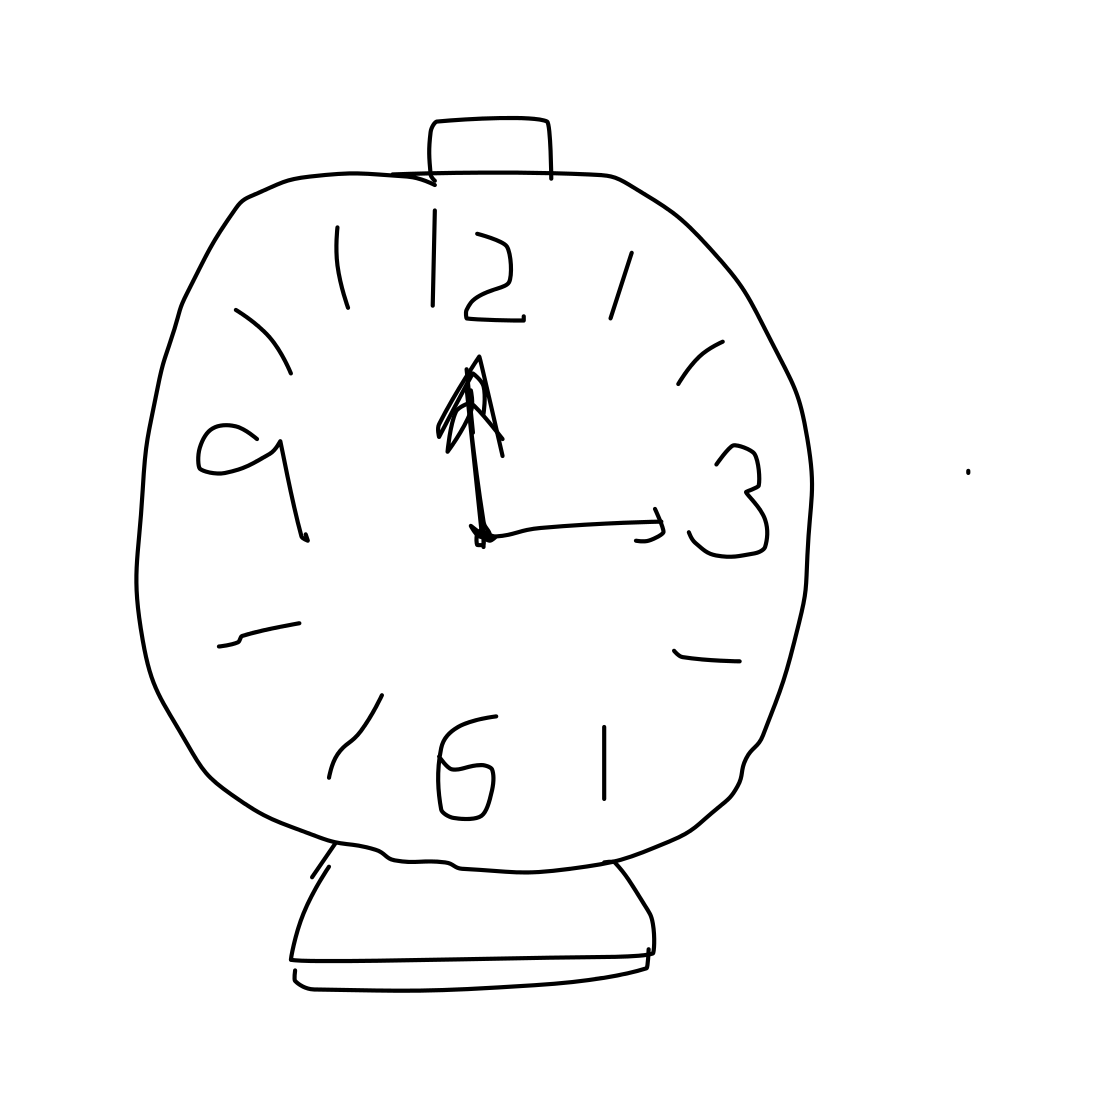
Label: alarm clock